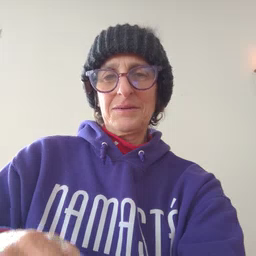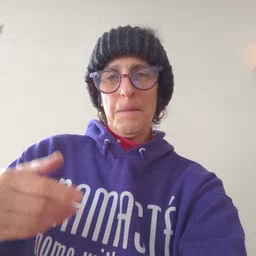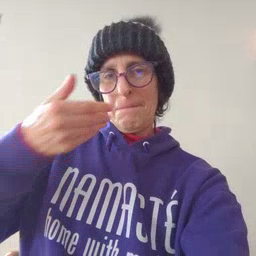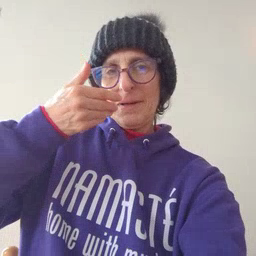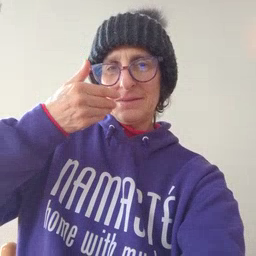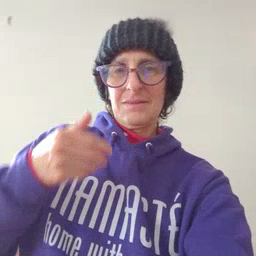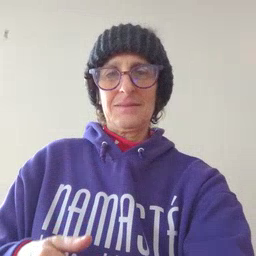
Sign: pizza